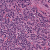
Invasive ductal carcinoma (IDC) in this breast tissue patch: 1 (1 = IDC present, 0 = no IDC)